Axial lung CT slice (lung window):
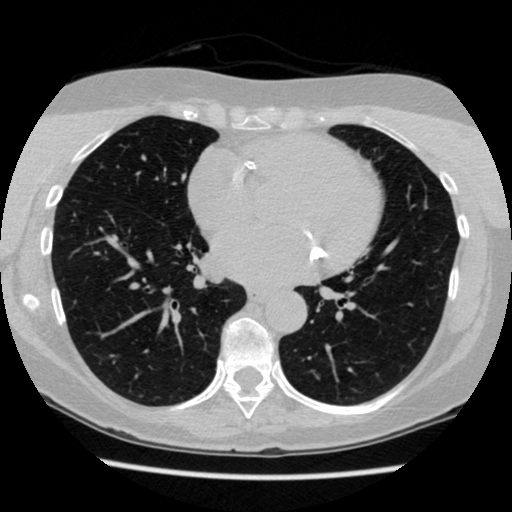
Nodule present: no